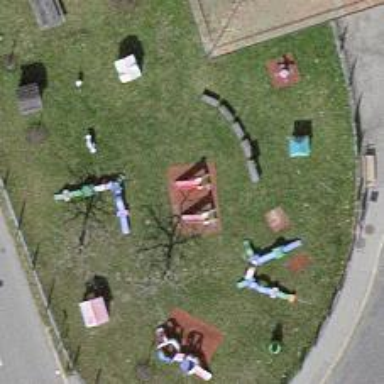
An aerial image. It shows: Playground area for leisure land.